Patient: sex M, age 45
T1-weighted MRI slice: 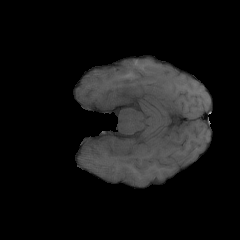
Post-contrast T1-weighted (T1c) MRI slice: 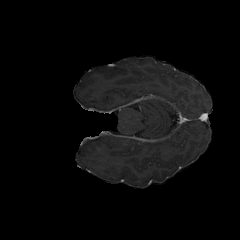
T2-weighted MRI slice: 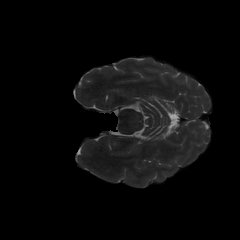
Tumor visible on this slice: no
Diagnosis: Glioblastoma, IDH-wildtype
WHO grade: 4